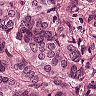
Metastatic tissue present: yes